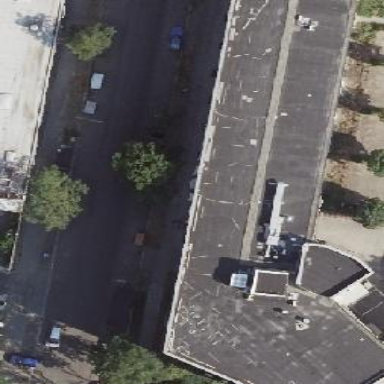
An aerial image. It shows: Building with flat black roof.